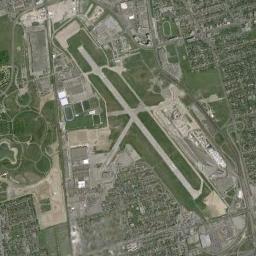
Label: airport